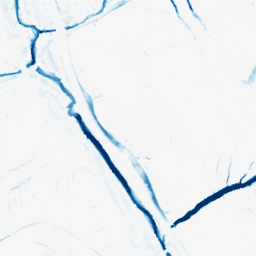
Category: morphological
Decomposition family: morphological
Decomposition parameters: operation: closing
size: 5
Upsampling method: cubic_mitchell
Upsampling parameters: scale: 4
Upsampling scale: 4